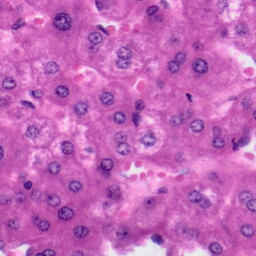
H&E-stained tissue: Liver